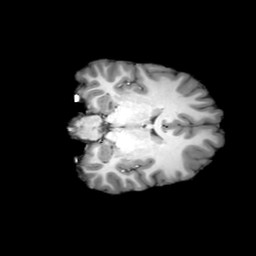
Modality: T1w
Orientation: coronal